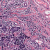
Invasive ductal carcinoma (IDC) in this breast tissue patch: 1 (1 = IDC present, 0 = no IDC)